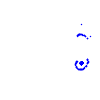
Particle: electron